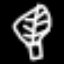
Label: leaf